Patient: sex M, age 46
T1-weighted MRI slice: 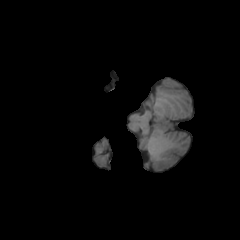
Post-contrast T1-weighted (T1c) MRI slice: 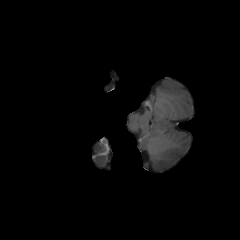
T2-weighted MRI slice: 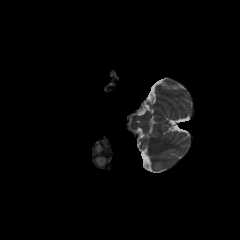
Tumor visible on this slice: no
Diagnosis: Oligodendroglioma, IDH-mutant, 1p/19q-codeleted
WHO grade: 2